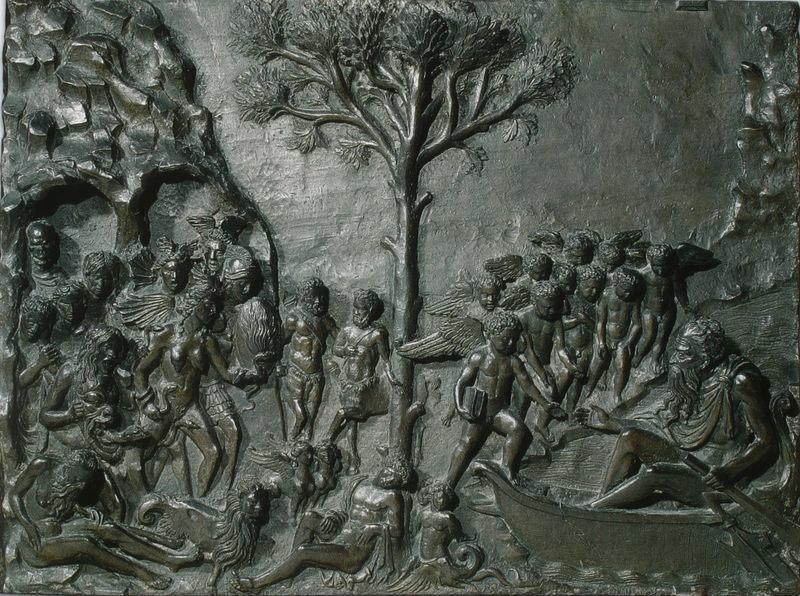
Titel: Grabmal della Torre - Die Abfahrt ins Jenseits
Künstler: Andrea Riccio
Standort: Paris
Institution: Musée du Louvre
Schlagwörter: baum, berg, blätter, dunkel, felsen, feuer, flügel, gott, hand, himmel, laub, mann, meer, nackt, schlaf, wasser, akte, bäume, fluss, frauen, landschaft, menschen, see, sitzen, äste, bewegung, braun, frau, grau, licht, männer, schwarz, szene, tür, tier, tiere, leute, bart, gericht, bibel, stein, steine, tod, bild, ast, baumstamm, stamm, gewässer, insel, sitzend, stehend, gewänder, höhle, boot, kahn, paddel, ruder, engel, putte, putto, relief, schiff, welle, wellen, liegen, italien, fels, figuren, abfahrt, querformat, soldaten, ruderboot, ruderer, rudern, metall, bronze, granit, nackte, platte, liegend, tor, bögen, adam, nacktheit, paradies, alter, antike, buch, abschied, wurzel, zweig, tote, schlange, dämon, mythologie, gravierung, jesus, hölle, krieger, seelen, vision, fabelwesen, grotte, florenz, löwe, heilige, putten, geflügelt, guss, putti, fresco, relieff, monster, unterwelt, ghiberti, fährmann, überfahrt, panel, noa, flügek, genien, steintafel, padel, historien, ungetüm, ale, einsteigen, paddell, pattel, zentu, meatll, noi